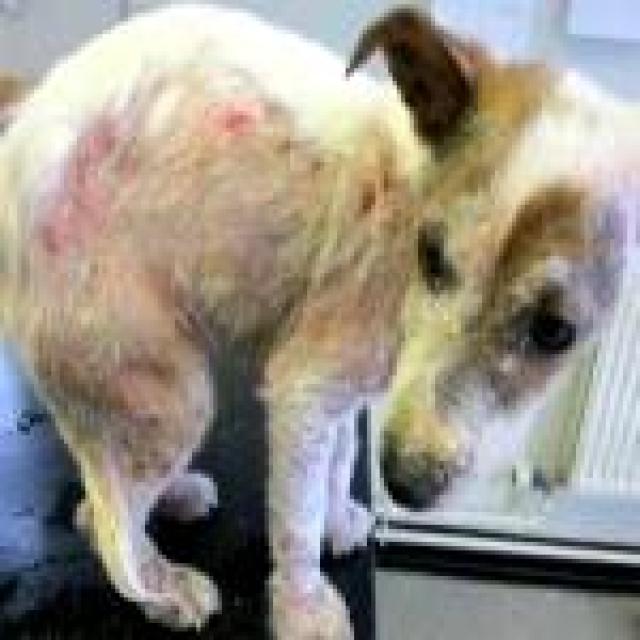
Canine fungal skin infection — characterized by alopecia, scaling, crusting, and circular lesions. Common agents include Malassezia and Candida species.